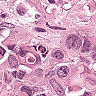
Metastatic tissue present: yes